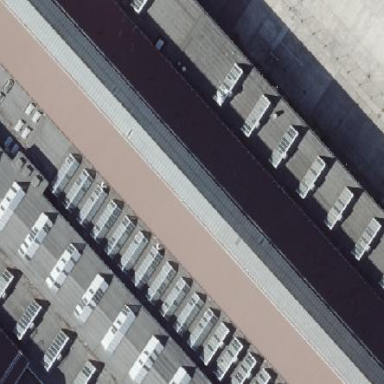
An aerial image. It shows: Industrial building.